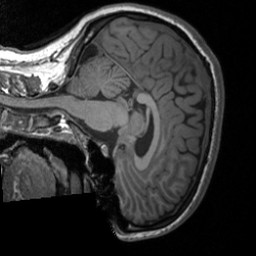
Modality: T1w
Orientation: sagittal
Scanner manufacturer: siemens
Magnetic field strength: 3 T
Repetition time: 1.9 s
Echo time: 0.00226 s